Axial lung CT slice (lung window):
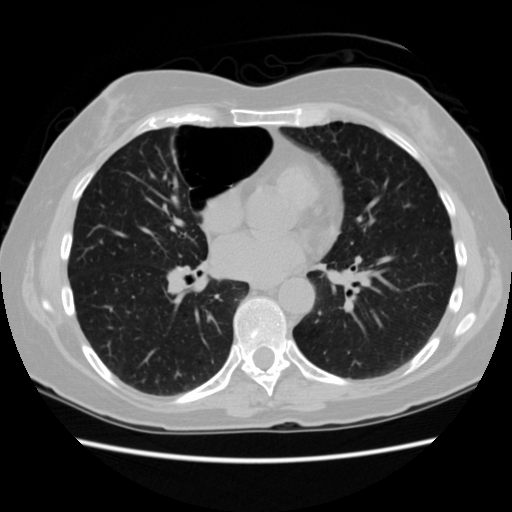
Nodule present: no